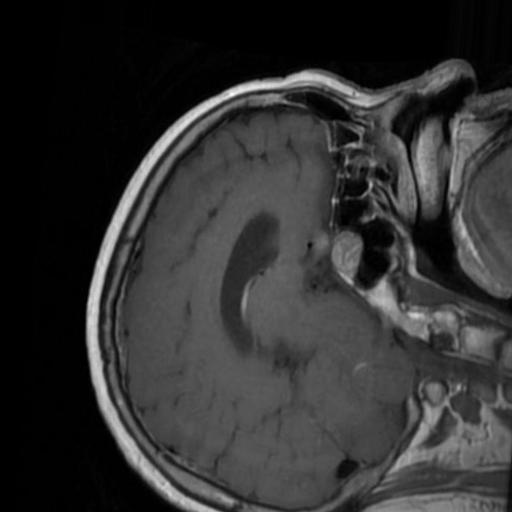
Label: brain_tumor